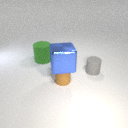
small brown rubber cylinder in front of large green rubber cylinder